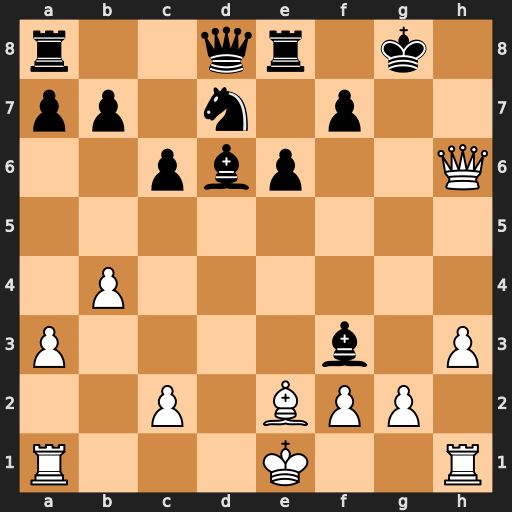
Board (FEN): r2qr1k1/pp1n1p2/2pbp2Q/8/1P6/P4b1P/2P1BPP1/R3K2R
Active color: w
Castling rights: KQ
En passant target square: -
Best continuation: gxf3 Nf8 Bd3